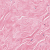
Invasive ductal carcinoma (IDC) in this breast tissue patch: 0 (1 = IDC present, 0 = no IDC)